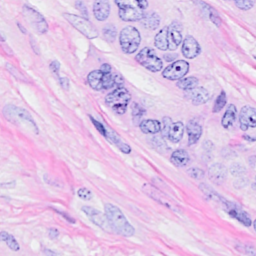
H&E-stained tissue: Breast